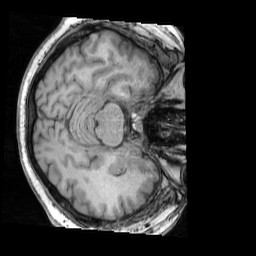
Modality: T1w
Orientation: axial
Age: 51
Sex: male
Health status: ill
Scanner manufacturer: siemens
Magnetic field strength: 3 T
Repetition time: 1.75 s
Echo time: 0.00418 s